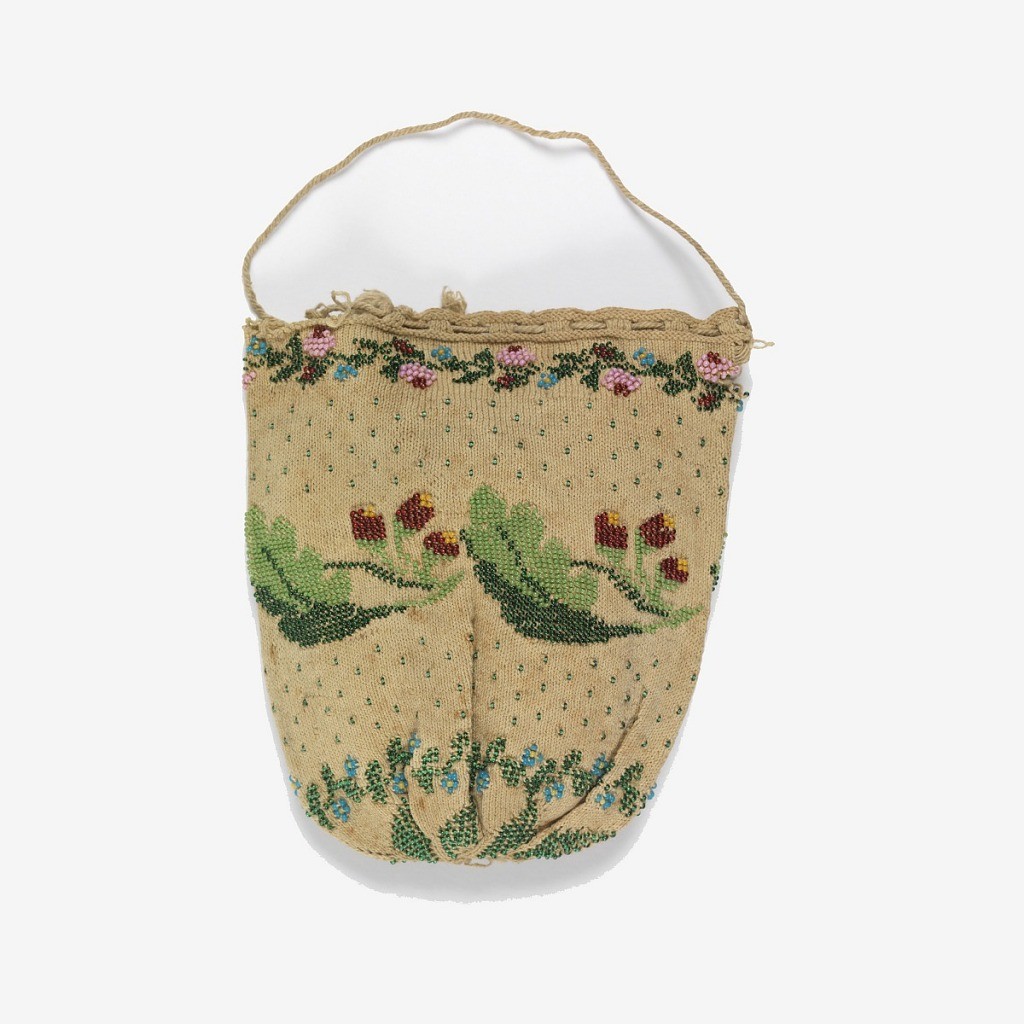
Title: Bag
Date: mid-19th century
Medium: linen, glass beads Technique: beaded knitting
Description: Knitted purse with colored glass beads in a design of floral bands on a white ground scattered with green beads.